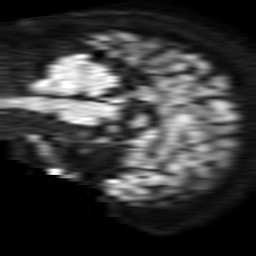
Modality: TRACE
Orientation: sagittal
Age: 59
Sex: female
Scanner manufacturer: philips
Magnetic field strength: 1.5 T
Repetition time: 3.398 s
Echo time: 0.06922 s